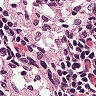
Metastatic tissue present: no